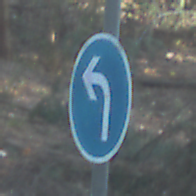
Verkehrszeichen: VorgeschriebeneFahrtrichtungLinks
Umgebung: Outdoor, Nature
Tageszeit: MorningAfternoon
Wetter: Clear
Licht: Natural
Jahreszeit: NotSpecified
Kontrast: LowContrast